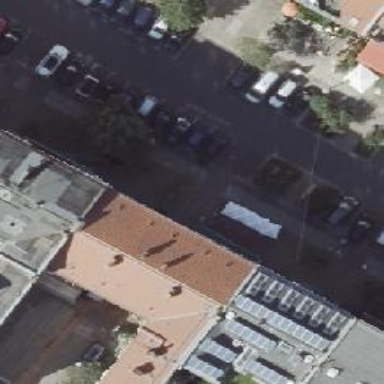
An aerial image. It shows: Restaurant.